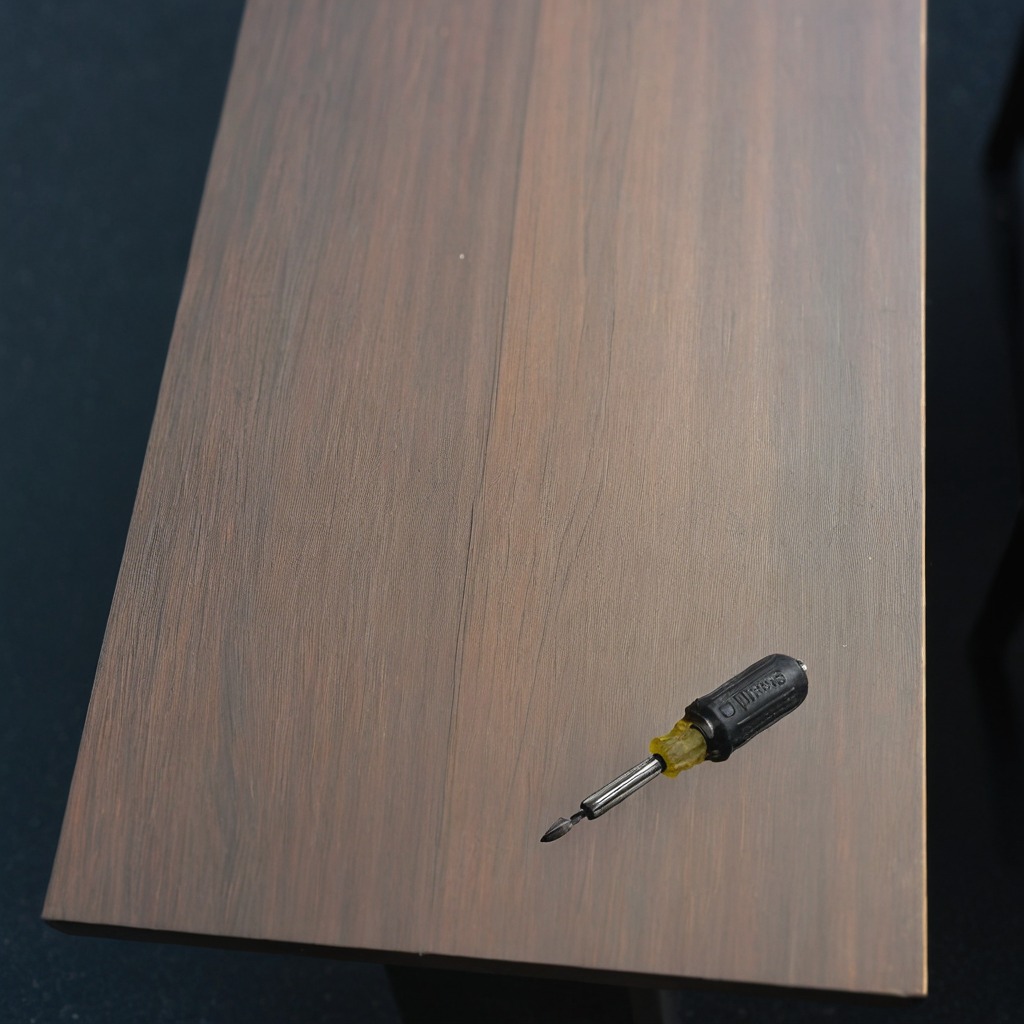
A screwdriver lies on the old table.